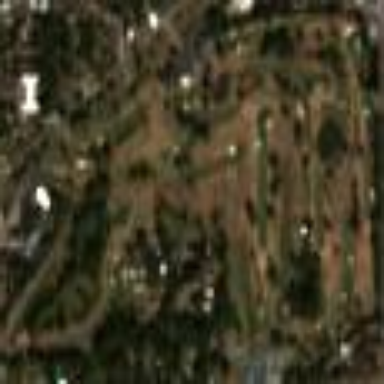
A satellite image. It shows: Golf course surrounded by greenery.